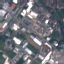
Land use / land cover class: Industrial